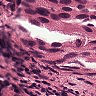
Metastatic tissue present: yes